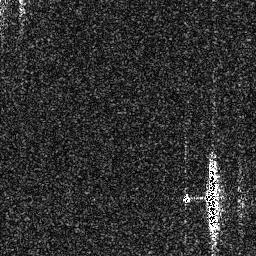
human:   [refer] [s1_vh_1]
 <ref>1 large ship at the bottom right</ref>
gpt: <box>[[78, 60, 86, 94, 0]]</box>